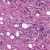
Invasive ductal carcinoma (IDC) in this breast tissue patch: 1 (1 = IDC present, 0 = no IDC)